Question: I'm currently working on a small genealogy experiment and would like to implement a simple family tree like in the picture below.
The best search results so far for this only yielded examples where a child can only have a parent node. But what I need is the ability to create links between entities (from father to mother) and links between nodes and other links (from child to the father-mother link).
Currently I don't have a fixed data schema for this.
I've chosen <URL>. I just don't know how or even where to start. Tutorials about d3.js only cover standard charts like bar charts.
I hope someone can help me with this.

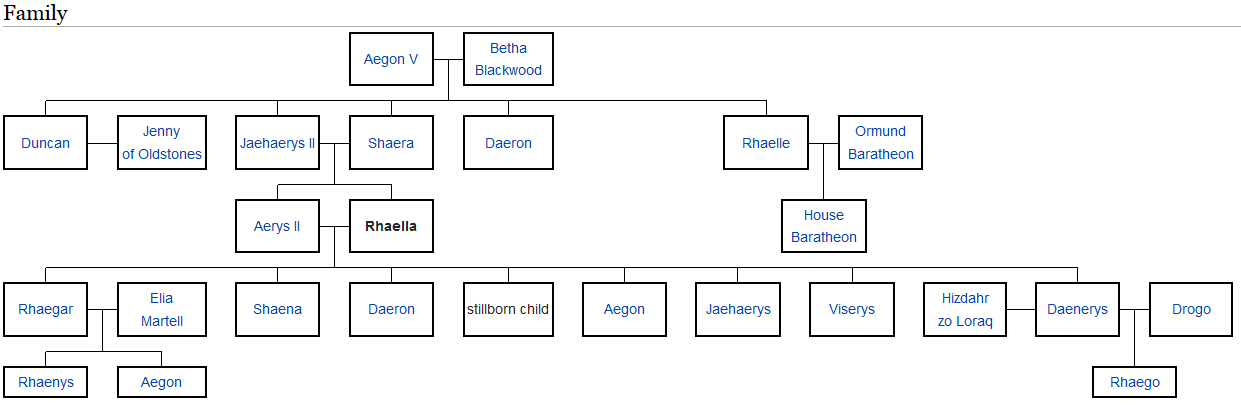
Answer: My approach is as under:
Lets take the example you have illustrated in the attached figure:
is also a the child of but the difference between this child and other children of Aegon V is that in this case I am not drawing the link between it.
This is done by setting the node as in the node JSON
example:
'''
//Here Q will not have a parent
{
name: "Q",
id: 16,
no_parent: true
}
'''
In the code check the '_elbow' function_ this does the job of not drawing the line between it and its parent:
'''
if (d.target.no_parent) {
return "M0,0L0,0";
}
'''
Next scenario is the link going between Node this node has its set of children.
- 'hidden: true,'- 'display:none'
'''
//this node will not be displayed
{ name: "",
id: 2,
no_parent: true,
hidden: true,
children: [....]
}
'''
In the code check the place where I make the rectangles, the code below hides the node:
'''
.attr("display", function (d) {
if (d.hidden) {
return "none"
} else {
return ""
};
})
'''
Full code is in here:
<URL>
In the example above, I have made the use of node names A/B/C... but you can change it as per you requirements. You will need to center the text.
I have added comments to the code to help you understand the flow.
Just in case you are not clear on any point please comment I ll be happy to clarify.